Question: I am making an application where I am getting a user's phone book and displaying it in a list view. I am breaking the phone book into sections sorted by their name. I want to alternate rows by even and odds HOWEVER the problem is the indexPath.row resets back to zero if a new section starts. I am trying to get whetehr it is an odd or even row AGNOSTIC of the section it is in
i tried
'''
- (void)tableView:(UITableView *)tableView
willDisplayCell:(UITableViewCell *)cell
forRowAtIndexPath:(NSIndexPath *)indexPath
{
if(switcher == 0)
{
switcher = 1;
}
else
{
switcher = 0;
}
}
'''
hoping that the odds even selector would change every time a new cell will be displayed.
THIS ALMOST works however sometimes if i stop and start scrolling again I WILL GET zero twice or 1 twice (it is not perfect).
Thank you in advance!
[I added a picture for the current result and another for the desired result
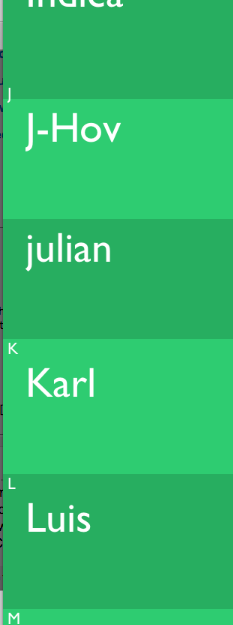
Answer: Add the number of rows that come in all the sections before the given section. Then you can do a modulus operation to determine if it is even or odd. You can use this in 'cellForRowAtIndexPath:' to change the color based on 'isOdd'.
'''
NSUInteger row = indexPath.row;
for (int i = 0; i < indexPath.section; i++) {
row += [tableView numberOfRowsInSection:i];
}
BOOL isOdd = row % 2; // if it is divisible by 2, this will be 0. if it isn't, it is 1
'''